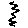
Label: zigzag